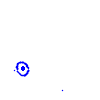
Particle: electron